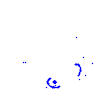
Particle: proton